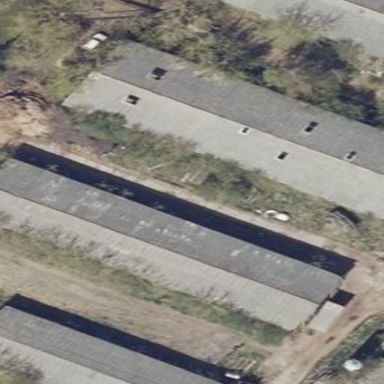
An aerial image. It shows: Stable.